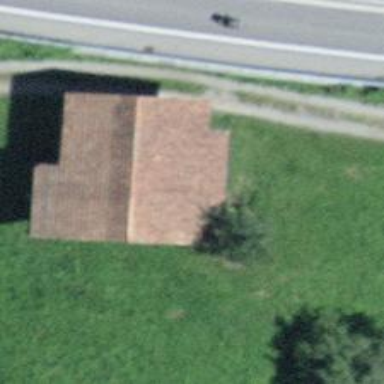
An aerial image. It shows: Barn.